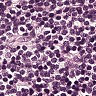
Metastatic tissue present: no